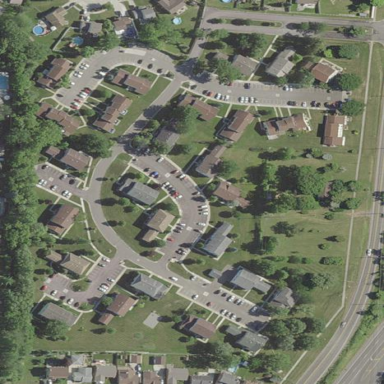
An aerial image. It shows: Condominium in residential area.